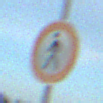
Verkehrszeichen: VerbotFussgaenger
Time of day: SunriseSunset
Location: Outdoor (Beach)
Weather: PartlyCloudy
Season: NotSpecified
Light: Natural